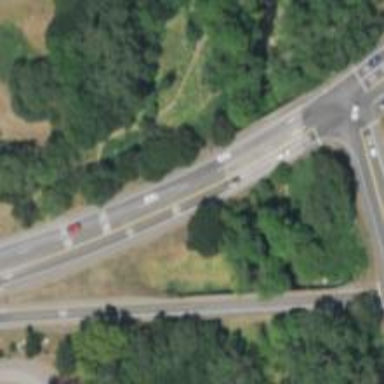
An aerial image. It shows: Secondary road bridge crossing Silverado Trail.